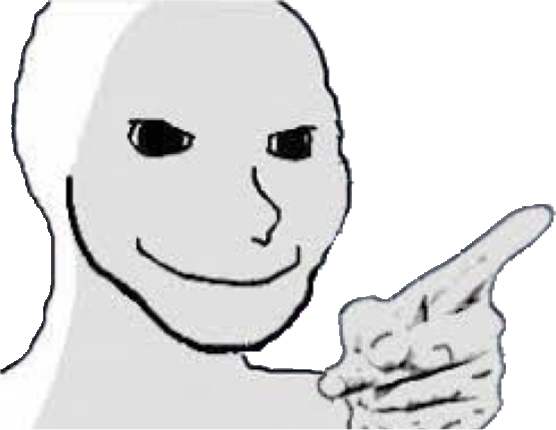
Label: 5_Oomer